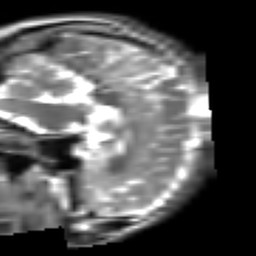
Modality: T2w
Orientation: sagittal